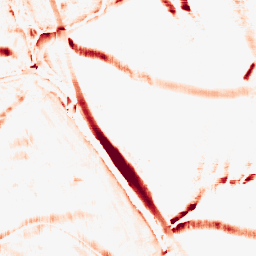
Category: morphological
Decomposition family: morphological_square
Decomposition parameters: operation: opening
size: 15
Upsampling method: bspline
Upsampling parameters: scale: 4
Upsampling scale: 4